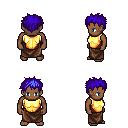
a pixel art fantasy rpg character, male body template, human, dark skin, gold chest armor, robe skirt, blue bedhead hairstyle, four views (front, back, left, right), 2x2 character sprite sheet, small pixel art, hard edges, no anti-aliasing